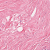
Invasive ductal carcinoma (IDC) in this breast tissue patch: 0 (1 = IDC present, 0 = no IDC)